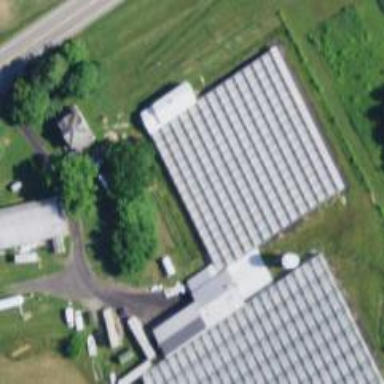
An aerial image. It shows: Greenhouse.